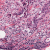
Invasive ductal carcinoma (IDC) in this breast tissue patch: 0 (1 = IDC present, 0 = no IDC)